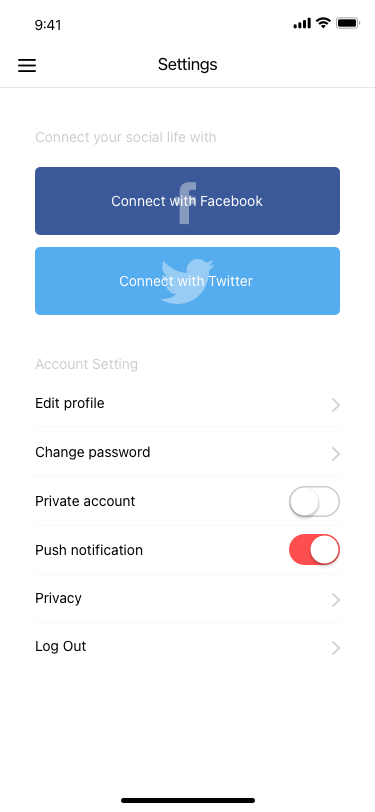
Text in this UI design:
Connect with Twitter
Connect with Facebook
Connect your social life with
Account Setting
Edit profile
Change password
Privacy
Log Out
Private account
Push notification
Settings